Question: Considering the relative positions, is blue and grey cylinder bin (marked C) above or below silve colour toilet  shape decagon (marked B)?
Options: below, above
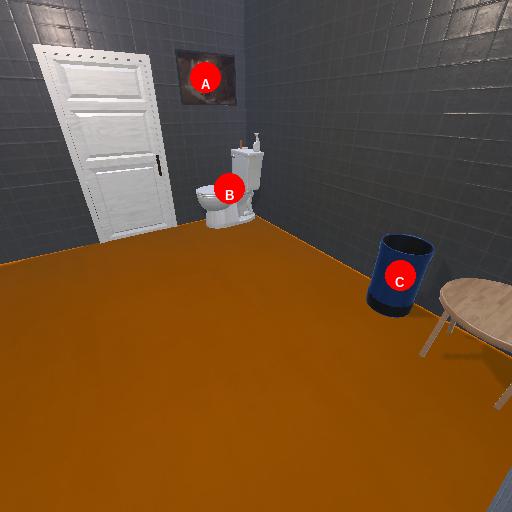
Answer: below